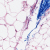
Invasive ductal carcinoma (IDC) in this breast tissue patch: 0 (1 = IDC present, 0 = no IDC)